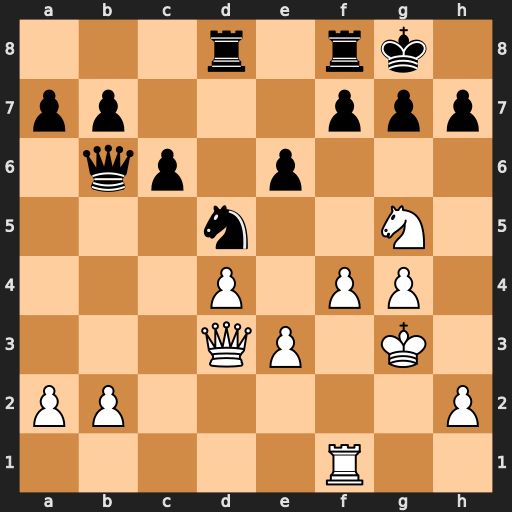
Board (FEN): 3r1rk1/pp3ppp/1qp1p3/3n2N1/3P1PP1/3QP1K1/PP5P/5R2
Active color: w
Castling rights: -
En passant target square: -
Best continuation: Qxh7#